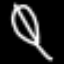
Label: leaf